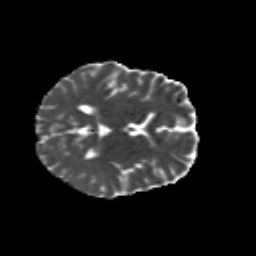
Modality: MD
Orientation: axial
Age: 20
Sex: female
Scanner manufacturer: siemens
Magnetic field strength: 3 T
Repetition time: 8.8 s
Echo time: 0.085 s